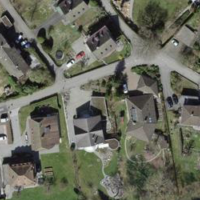
EUNIS habitat code: 55
Species observed at this site:
Medicago lupulina
Fragaria vesca
Castanea sativa